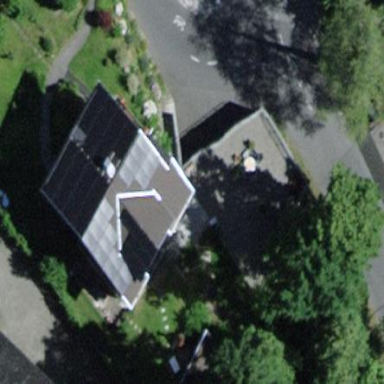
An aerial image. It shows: View of roof of building.